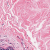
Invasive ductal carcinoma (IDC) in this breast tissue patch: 0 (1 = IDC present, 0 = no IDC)